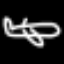
Label: airplane